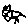
Label: cat